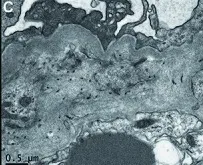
Electron microscopy showed numerous immune-type electron dense deposits in mesangial and subepithelial to intramembranous locations, which focally demonstrated a fibrillary to microtubular substructure (19,000x).
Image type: pathology (h&e)